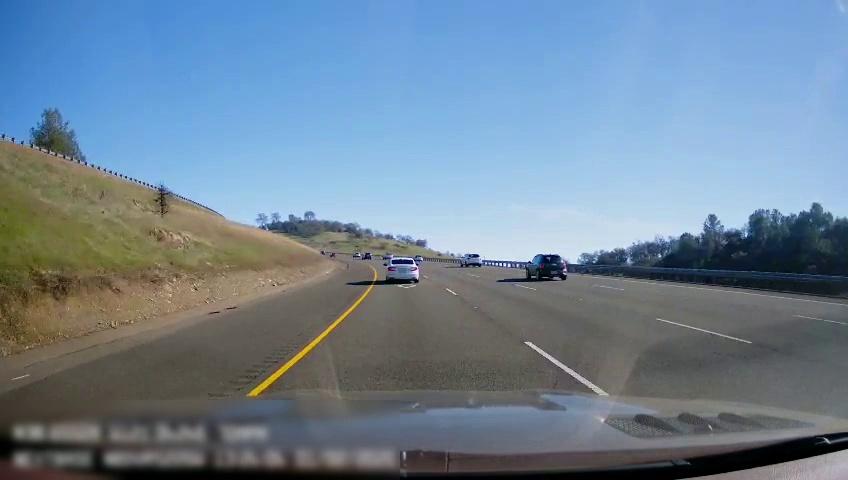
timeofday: Day
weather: Sunny
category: Drivable Space
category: Vehicles | Car
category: Vehicles | Car
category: Vehicles | SUV
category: Vehicles | SUV
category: Vehicles | Car
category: Vehicles | SUV
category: Lanes | Current Lane
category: Lanes | Current Lane
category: Lanes | Alternate Lane
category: Lanes | Alternate Lane
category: Lanes | Alternate Lane